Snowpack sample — Snodgrass Mountain, Crested Butte, Colorado (2/4/25, 12:06 PM MST)
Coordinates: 38.923, -106.968
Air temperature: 35 °F
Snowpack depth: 80 cm
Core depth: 10 cm
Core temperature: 32 °F
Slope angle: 14°, slope face: 78°
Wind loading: low
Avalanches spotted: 0
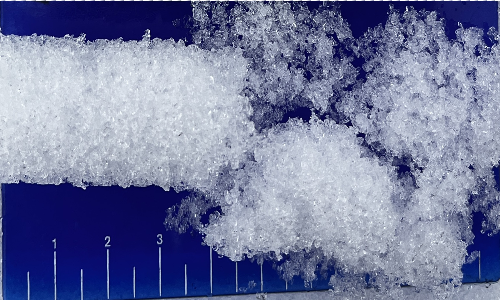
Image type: core
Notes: No avalanches nearby, unusually warm weather for the last month reported by residents, Collected 25 yards from treeline